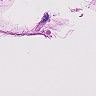
Metastatic tissue present: no